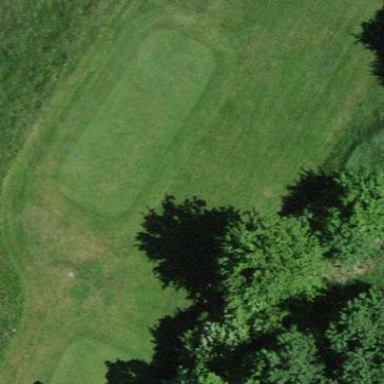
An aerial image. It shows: Grass area designated as golf tee.